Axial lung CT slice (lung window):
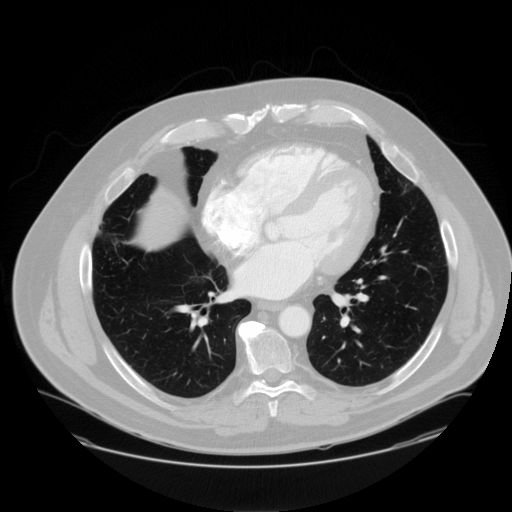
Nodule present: no